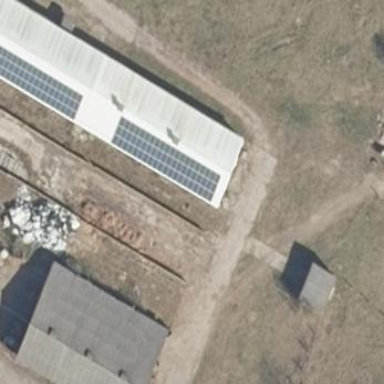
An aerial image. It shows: Building equipped with small solar photovoltaic panel for generating electricity.